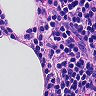
Metastatic tissue present: no